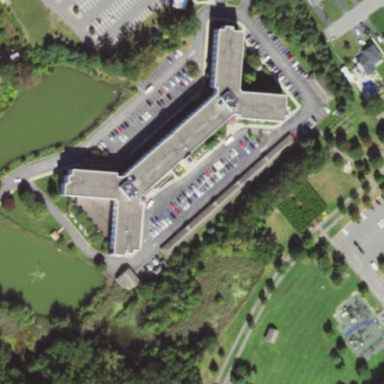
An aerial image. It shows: Paved parking area.